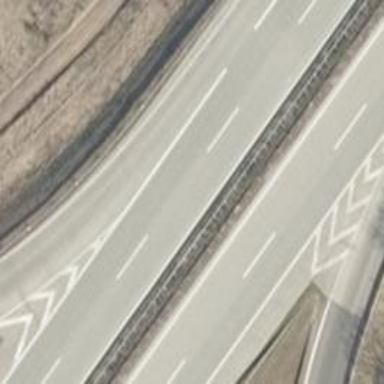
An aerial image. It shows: Motorway with concrete surface.